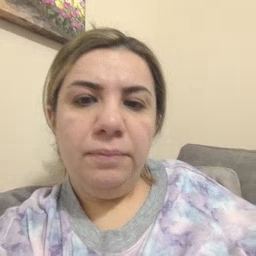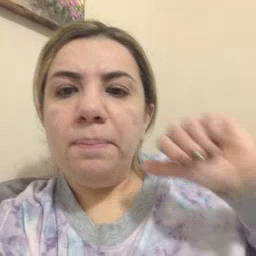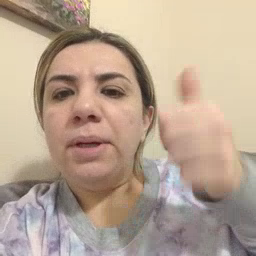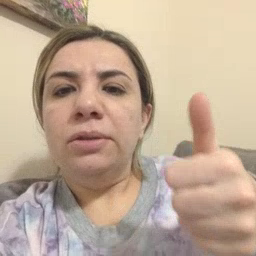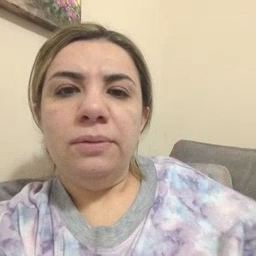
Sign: tomorrow